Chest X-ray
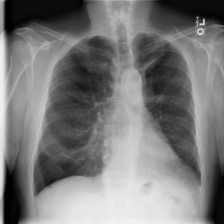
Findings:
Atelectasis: positive
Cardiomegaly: negative
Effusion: negative
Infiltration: negative
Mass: negative
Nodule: negative
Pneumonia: negative
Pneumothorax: negative
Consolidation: negative
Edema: negative
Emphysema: negative
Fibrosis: negative
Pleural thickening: negative
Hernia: negative